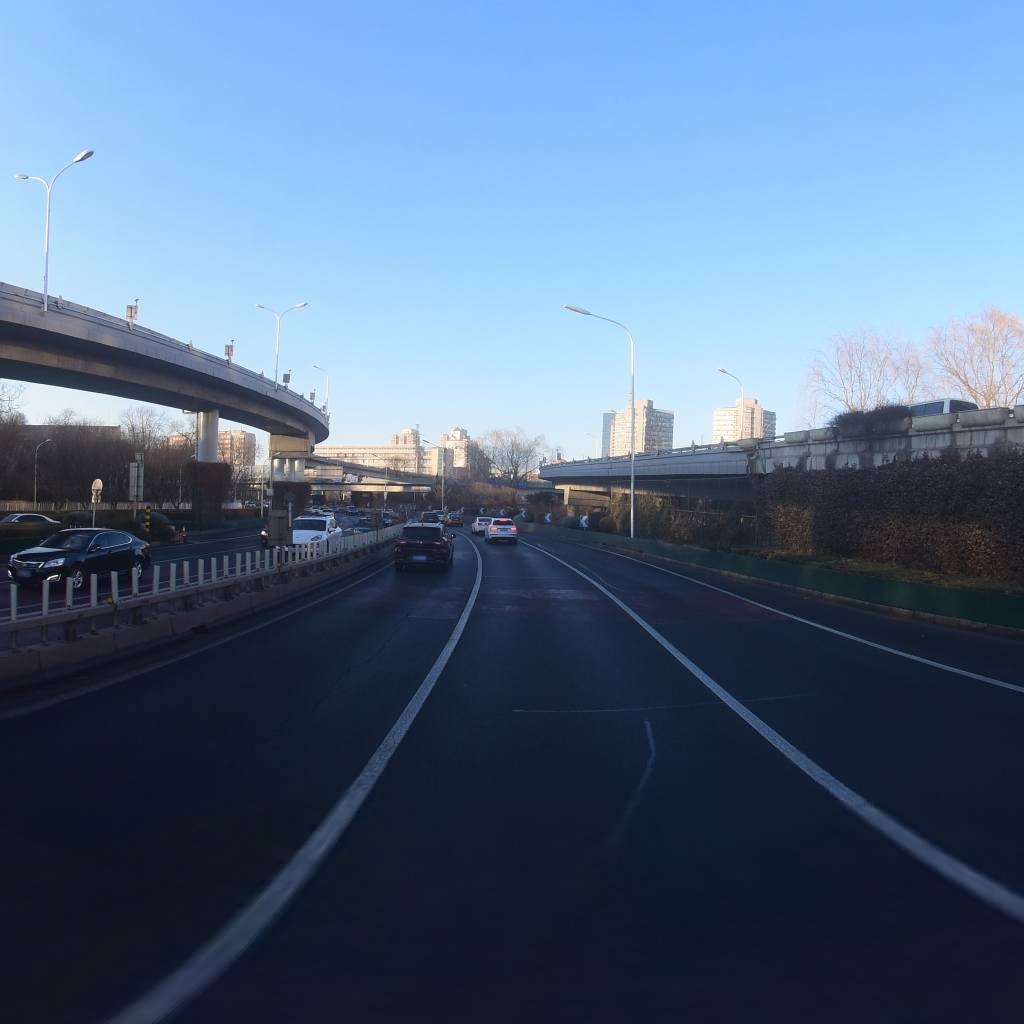
Region: Dongcheng
Road damage annotations: longitudinal crack, transverse patch, longitudinal patch